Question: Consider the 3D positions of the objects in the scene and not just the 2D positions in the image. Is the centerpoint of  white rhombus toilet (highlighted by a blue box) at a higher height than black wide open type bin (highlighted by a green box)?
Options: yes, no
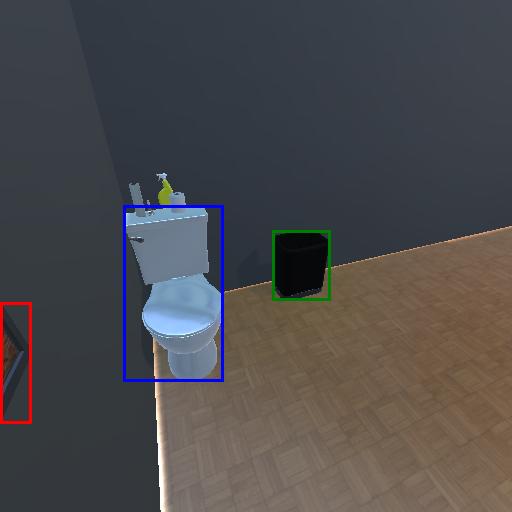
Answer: yes